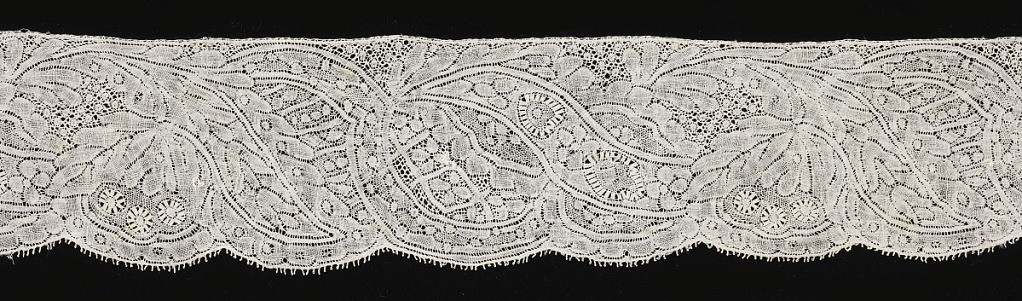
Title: Border
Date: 18th century
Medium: linen Technique: bobbin lace (Binche style with snowflake ground)
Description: Binche lace worked with conventionalized floral design and edged with shallow scallops.